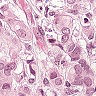
Metastatic tissue present: yes